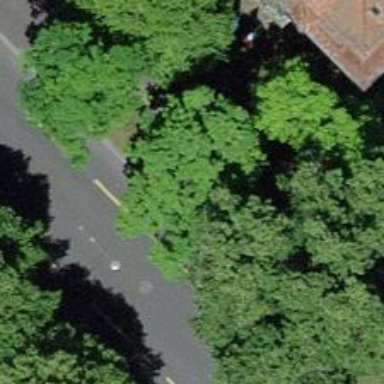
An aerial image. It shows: Avenue lined with trees.